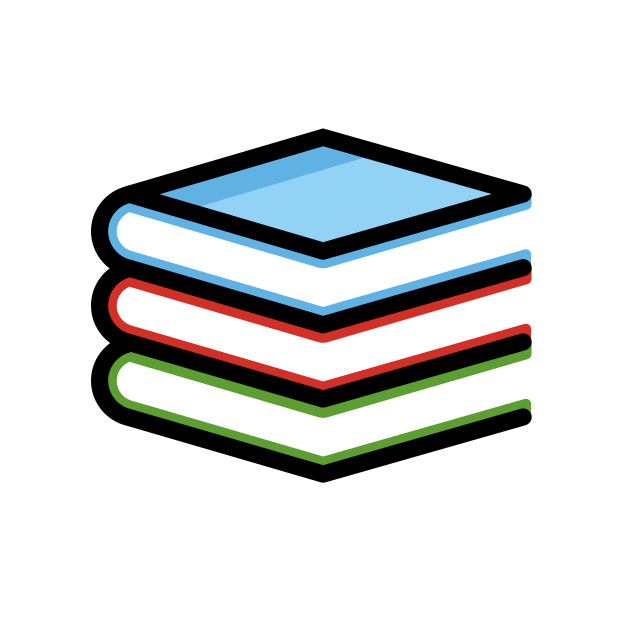
books